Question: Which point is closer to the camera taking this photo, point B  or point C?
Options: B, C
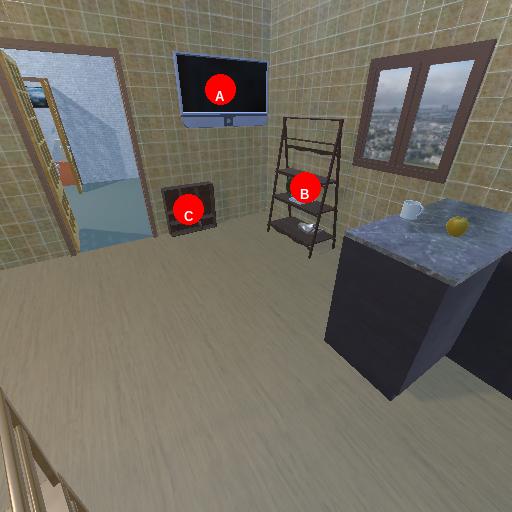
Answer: B